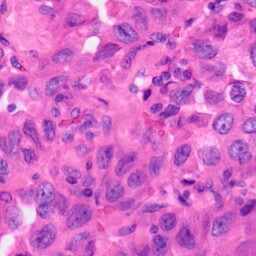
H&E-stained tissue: Lung